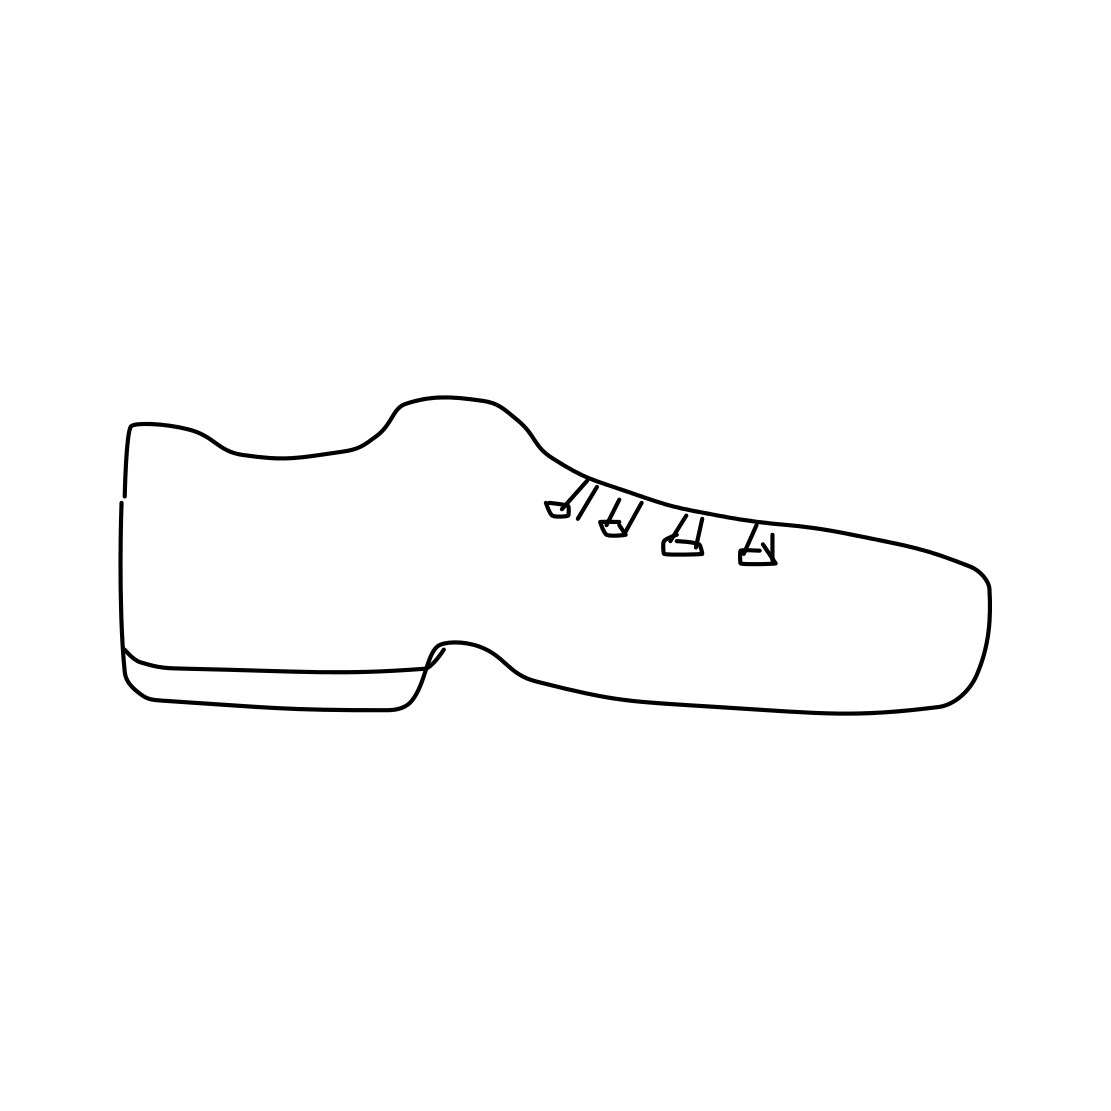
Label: shoe